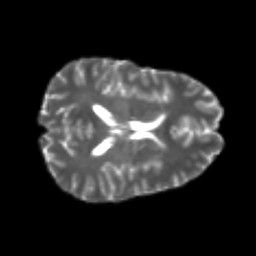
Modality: T2w
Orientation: axial
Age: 24
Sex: male
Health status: healthy
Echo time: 0.074 s